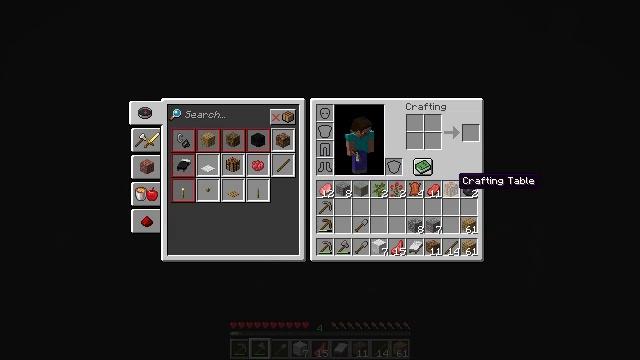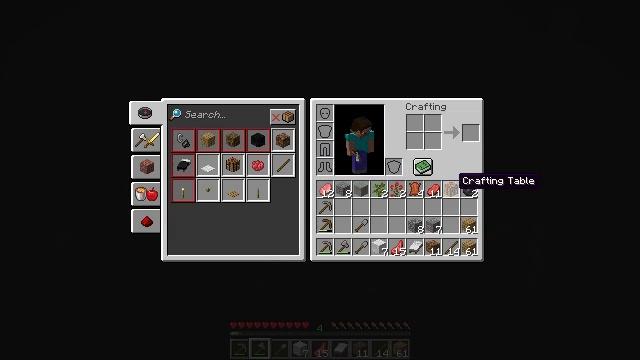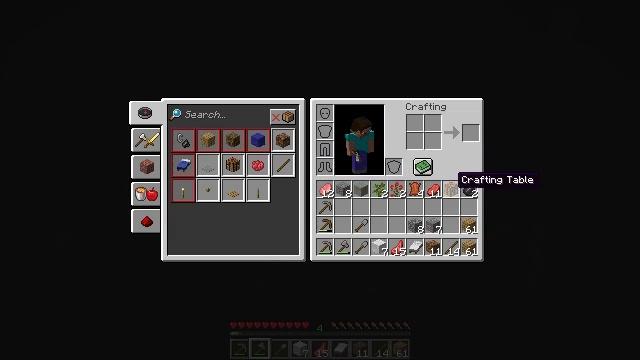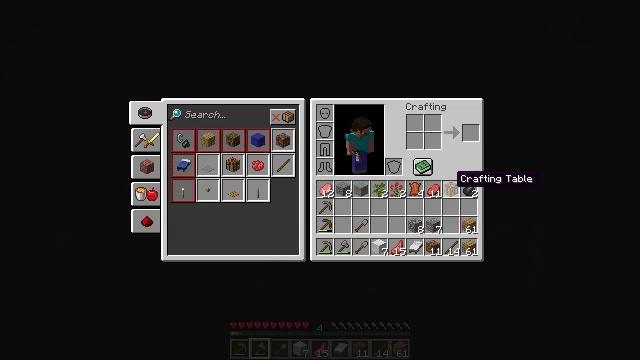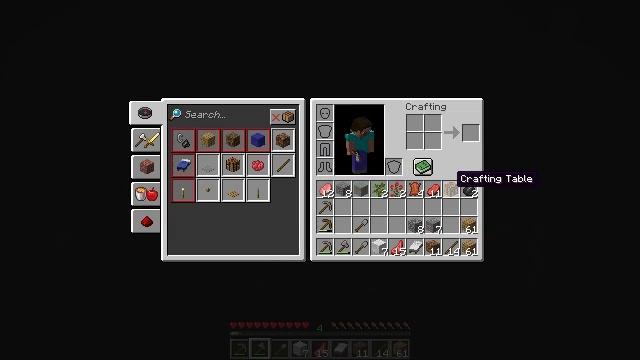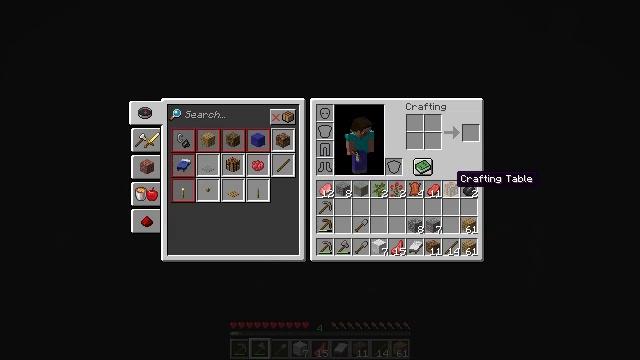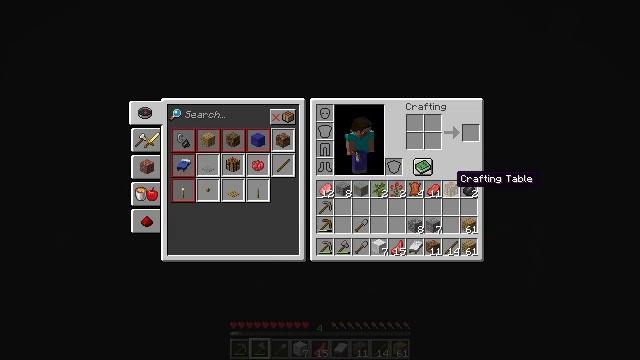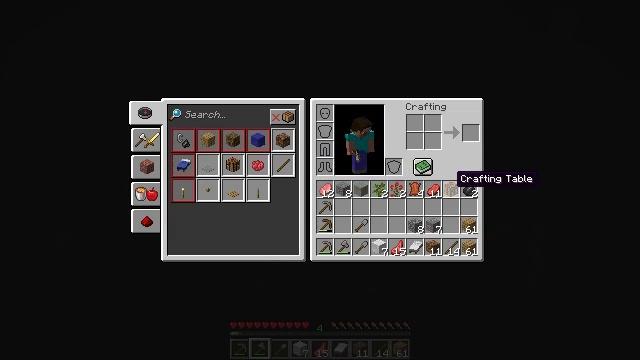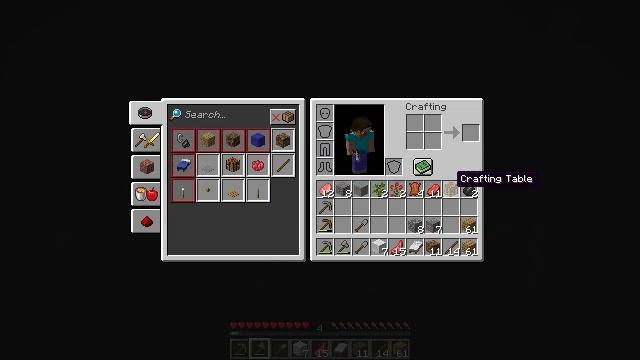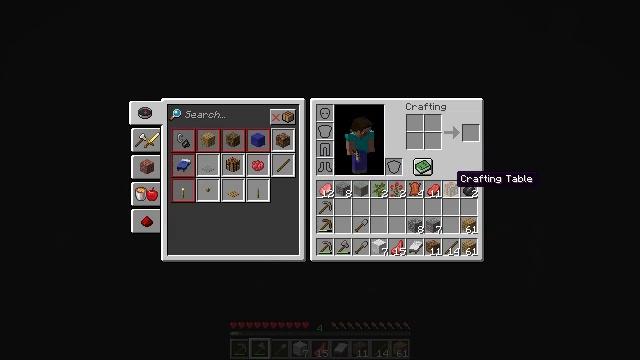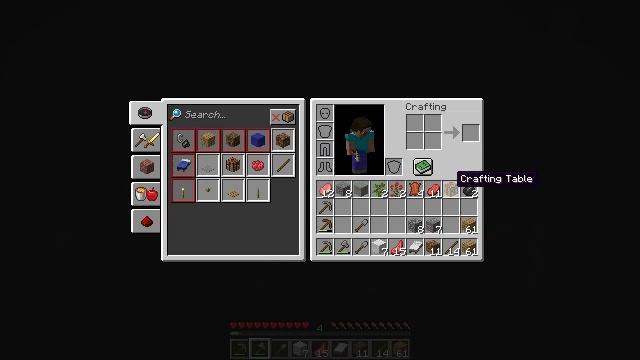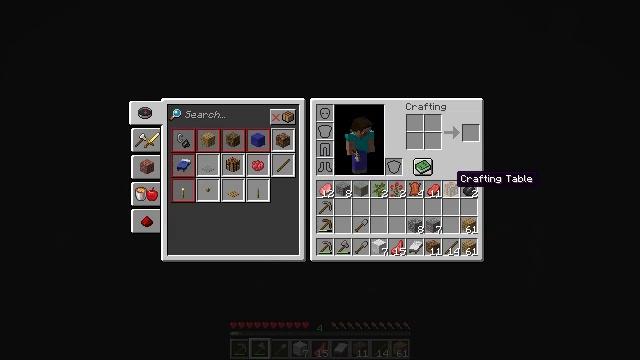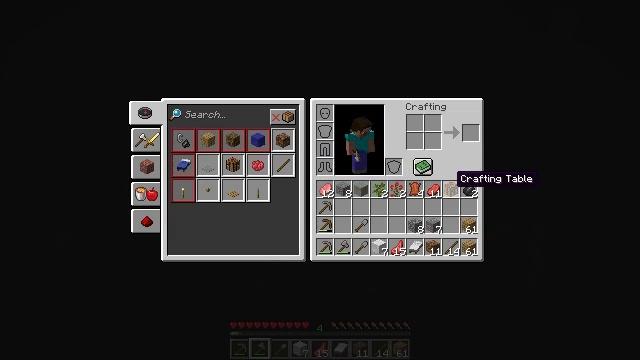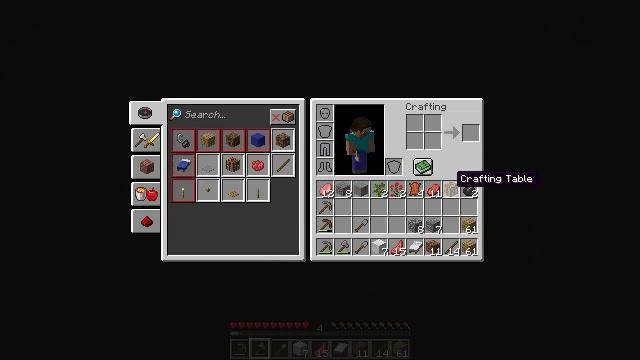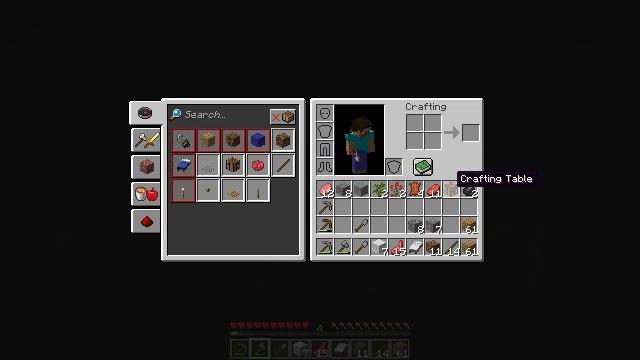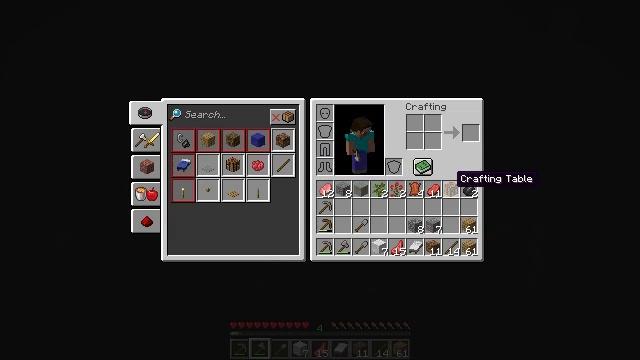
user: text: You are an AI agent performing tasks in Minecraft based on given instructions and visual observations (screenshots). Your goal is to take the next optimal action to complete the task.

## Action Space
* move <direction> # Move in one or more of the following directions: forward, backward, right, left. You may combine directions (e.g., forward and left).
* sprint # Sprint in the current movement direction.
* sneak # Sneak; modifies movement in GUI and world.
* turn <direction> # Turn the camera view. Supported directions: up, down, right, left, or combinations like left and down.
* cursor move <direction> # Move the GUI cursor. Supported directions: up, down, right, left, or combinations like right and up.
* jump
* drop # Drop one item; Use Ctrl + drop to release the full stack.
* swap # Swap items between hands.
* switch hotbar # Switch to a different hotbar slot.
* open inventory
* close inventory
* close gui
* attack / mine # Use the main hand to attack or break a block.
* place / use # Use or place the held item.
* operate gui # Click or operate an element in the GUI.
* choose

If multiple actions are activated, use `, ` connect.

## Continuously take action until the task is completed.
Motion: motion action
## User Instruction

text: Break the gravel block.
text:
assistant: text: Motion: no_op
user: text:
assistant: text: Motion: no_op
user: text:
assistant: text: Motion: no_op
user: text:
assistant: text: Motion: no_op
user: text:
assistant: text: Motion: no_op
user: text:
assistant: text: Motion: no_op
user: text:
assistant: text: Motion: no_op
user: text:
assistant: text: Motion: no_op
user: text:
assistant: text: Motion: no_op
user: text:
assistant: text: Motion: no_op
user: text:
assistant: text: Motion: no_op
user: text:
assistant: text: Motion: no_op
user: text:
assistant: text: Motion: no_op
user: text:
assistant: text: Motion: no_op
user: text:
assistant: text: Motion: no_op
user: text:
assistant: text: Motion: no_op
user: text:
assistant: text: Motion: no_op
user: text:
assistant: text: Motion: no_op
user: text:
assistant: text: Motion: no_op
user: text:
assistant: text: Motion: no_op
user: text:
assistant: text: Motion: no_op
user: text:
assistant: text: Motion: no_op
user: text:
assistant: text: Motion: operate gui
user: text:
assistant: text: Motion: operate gui
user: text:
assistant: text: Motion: no_op
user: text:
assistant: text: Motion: cursor move down
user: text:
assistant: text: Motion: cursor move down
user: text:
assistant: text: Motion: cursor move down
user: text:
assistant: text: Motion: cursor move down
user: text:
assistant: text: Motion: no_op